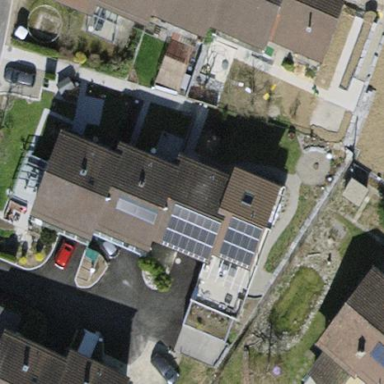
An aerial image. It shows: Terrace building with gabled roof.